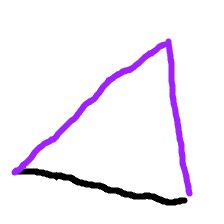
Shape: triangle